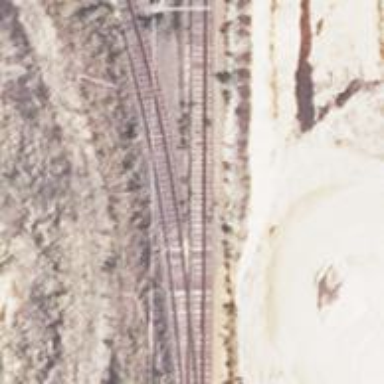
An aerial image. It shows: Abandoned railway yard.